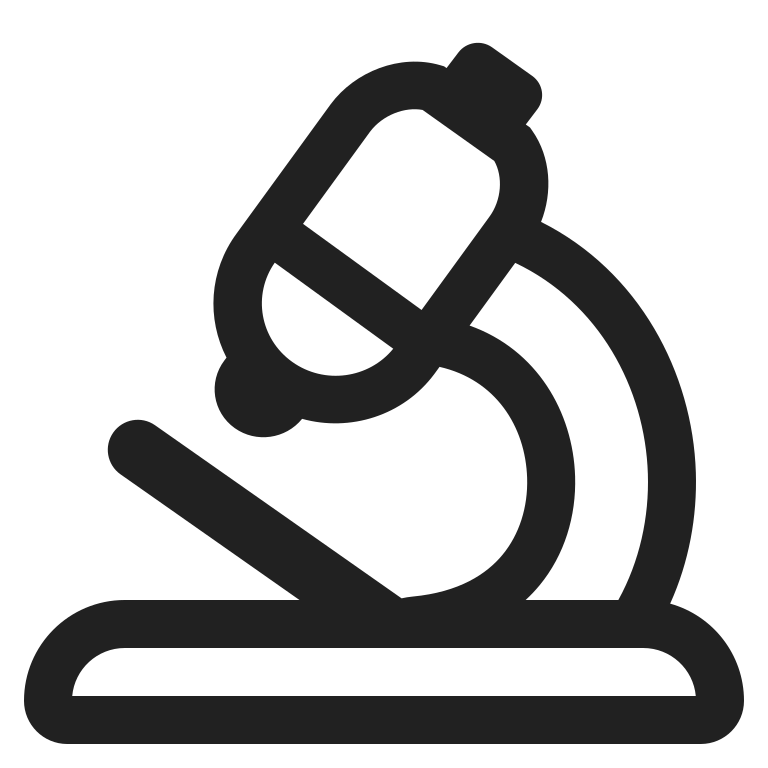
microscope high contrast